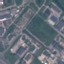
Land use / land cover: Industrial